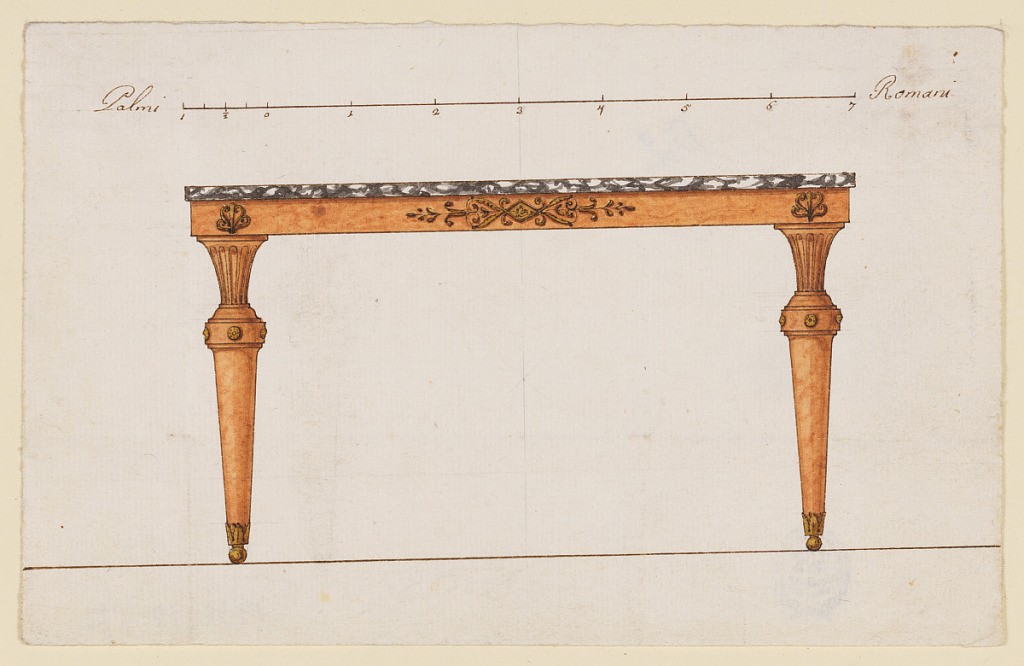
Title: Design for a Console Table
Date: ca. 1830
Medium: Pen and black ink, brush and brown and gray watercolor, graphite on paper
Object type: Drawing
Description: Horizontal rectangle. Design for a console table with marble top. Two round legs with a basket capital above each. Above the capitals are palmettes in the table frame, which is decorated in the middle by an elaborate motif. At top, a scale in pen and ink.